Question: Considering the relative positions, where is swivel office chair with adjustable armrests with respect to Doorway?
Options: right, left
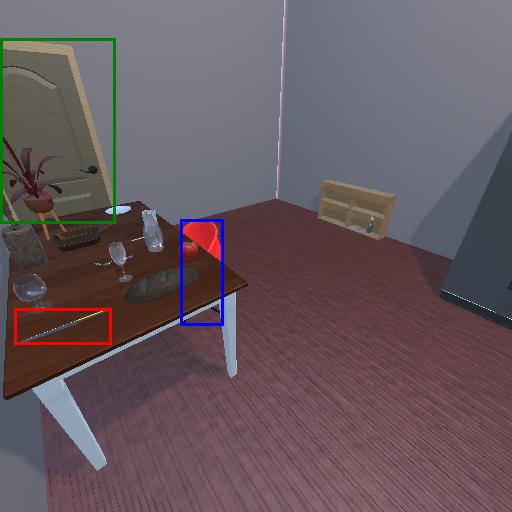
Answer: right